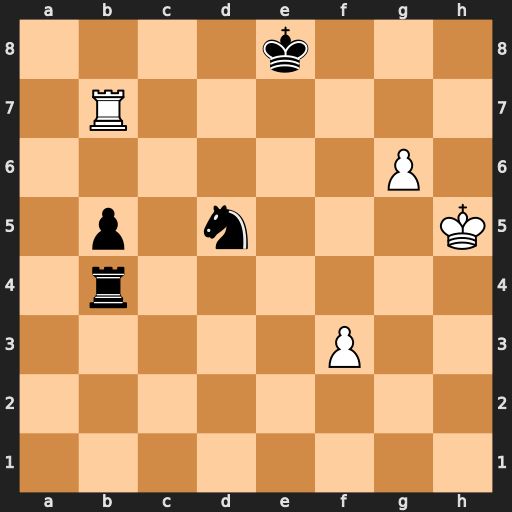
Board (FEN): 4k3/1R6/6P1/1p1n3K/1r6/5P2/8/8
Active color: w
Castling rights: -
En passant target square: -
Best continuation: g7 Ne7 Rxe7+ Kxe7 g8=Q